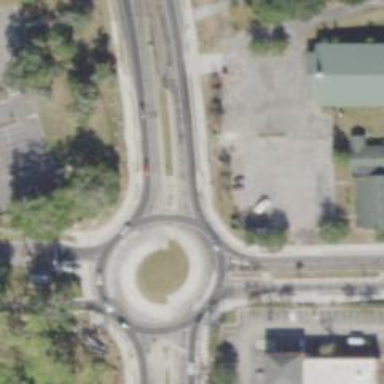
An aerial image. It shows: Asphalt secondary road leading to roundabout. The roundabout is turbo design.